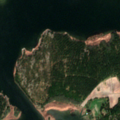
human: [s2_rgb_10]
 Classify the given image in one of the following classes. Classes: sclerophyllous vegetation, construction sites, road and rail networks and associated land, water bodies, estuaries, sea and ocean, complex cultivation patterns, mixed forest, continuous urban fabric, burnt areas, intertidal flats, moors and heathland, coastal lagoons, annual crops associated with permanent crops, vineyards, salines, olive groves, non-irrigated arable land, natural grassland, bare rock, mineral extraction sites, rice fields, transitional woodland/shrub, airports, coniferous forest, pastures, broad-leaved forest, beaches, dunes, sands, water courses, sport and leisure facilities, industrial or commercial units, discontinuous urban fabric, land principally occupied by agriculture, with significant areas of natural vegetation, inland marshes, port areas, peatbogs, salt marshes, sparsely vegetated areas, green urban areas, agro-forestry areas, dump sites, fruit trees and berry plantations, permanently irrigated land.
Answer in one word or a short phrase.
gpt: land principally occupied by agriculture, with significant areas of natural vegetation, mixed forest, sea and ocean